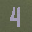
Label: 4